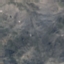
Label: HerbaceousVegetation